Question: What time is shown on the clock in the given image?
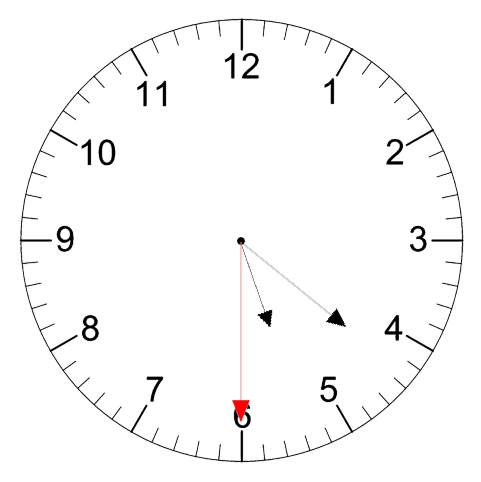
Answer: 05:21:30